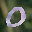
Label: 0